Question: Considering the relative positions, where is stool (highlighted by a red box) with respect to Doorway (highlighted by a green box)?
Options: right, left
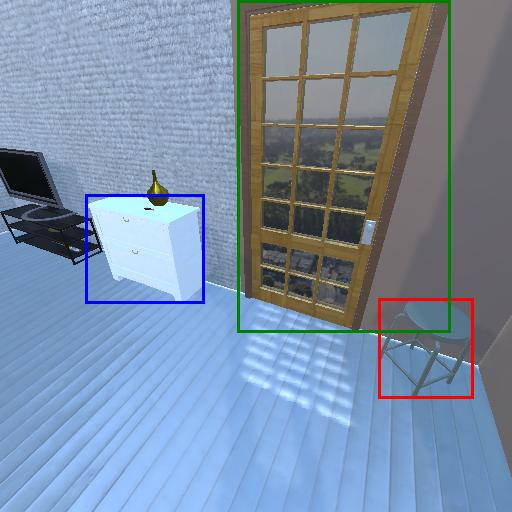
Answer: right